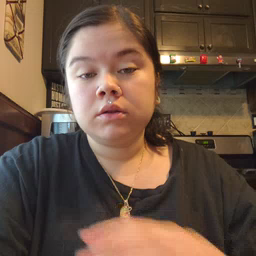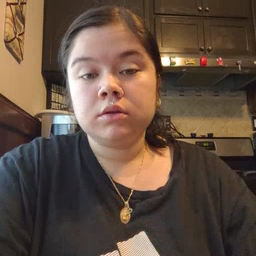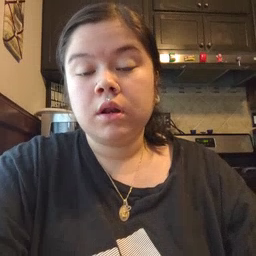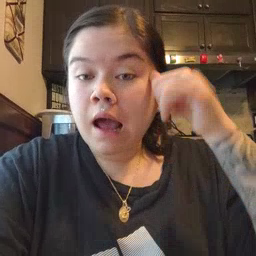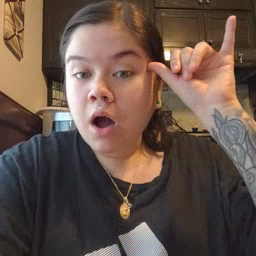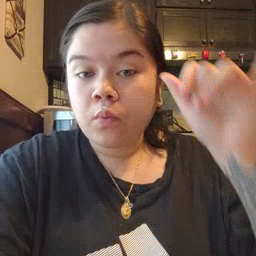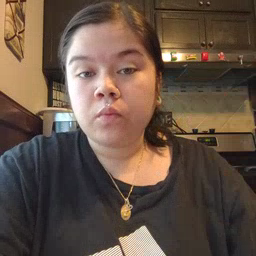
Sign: cow